Question: What's new?
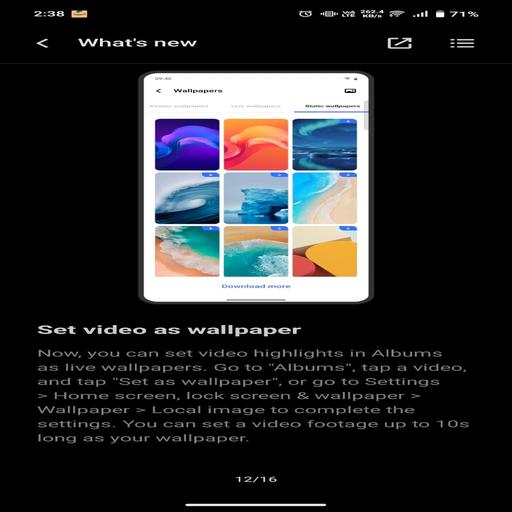
Answer: Set video wallpaper